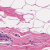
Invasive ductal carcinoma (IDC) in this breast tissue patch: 0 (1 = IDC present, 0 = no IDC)